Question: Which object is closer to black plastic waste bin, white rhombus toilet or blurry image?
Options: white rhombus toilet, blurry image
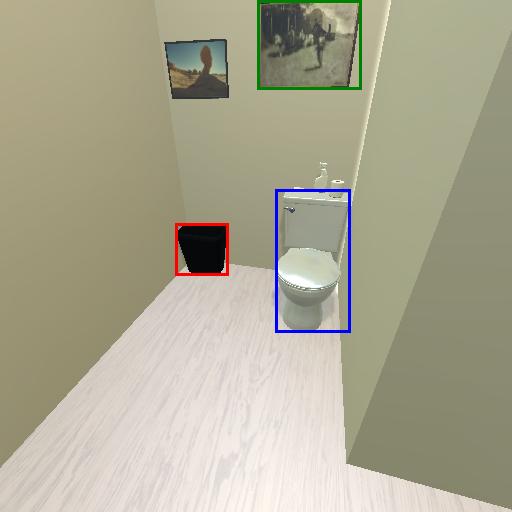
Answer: white rhombus toilet